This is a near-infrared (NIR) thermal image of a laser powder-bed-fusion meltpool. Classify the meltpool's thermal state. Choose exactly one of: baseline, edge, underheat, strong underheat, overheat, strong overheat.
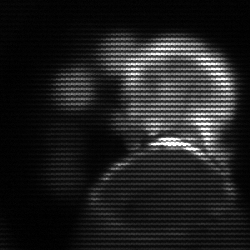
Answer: edge